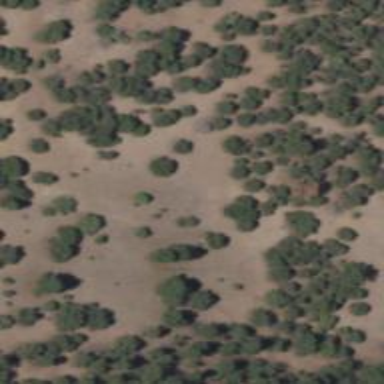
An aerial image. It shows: Patch of scrub vegetation.